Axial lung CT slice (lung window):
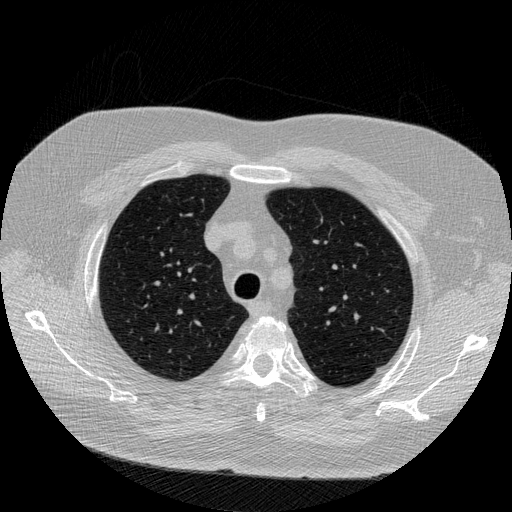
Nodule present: no